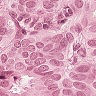
Metastatic tissue present: yes